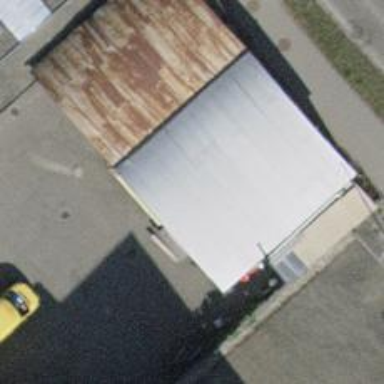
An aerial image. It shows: Restaurant.